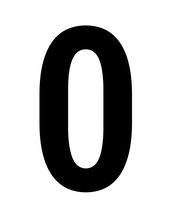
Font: Roboto_Condensed_SemiBold